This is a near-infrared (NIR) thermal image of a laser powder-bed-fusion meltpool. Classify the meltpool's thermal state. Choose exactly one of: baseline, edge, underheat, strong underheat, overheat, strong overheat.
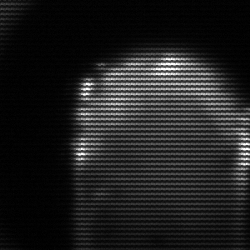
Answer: edge